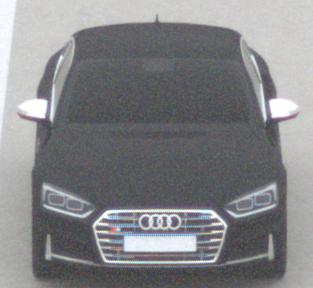
Make: Audi
Model: S5 Sportback
Detailed model: 8T Facelift
Model produced from: 2011
Model produced until: 2016
Doors: 5
Color: black
Road condition: dry road
Daytime: midday
Contrast: low contrast